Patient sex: M
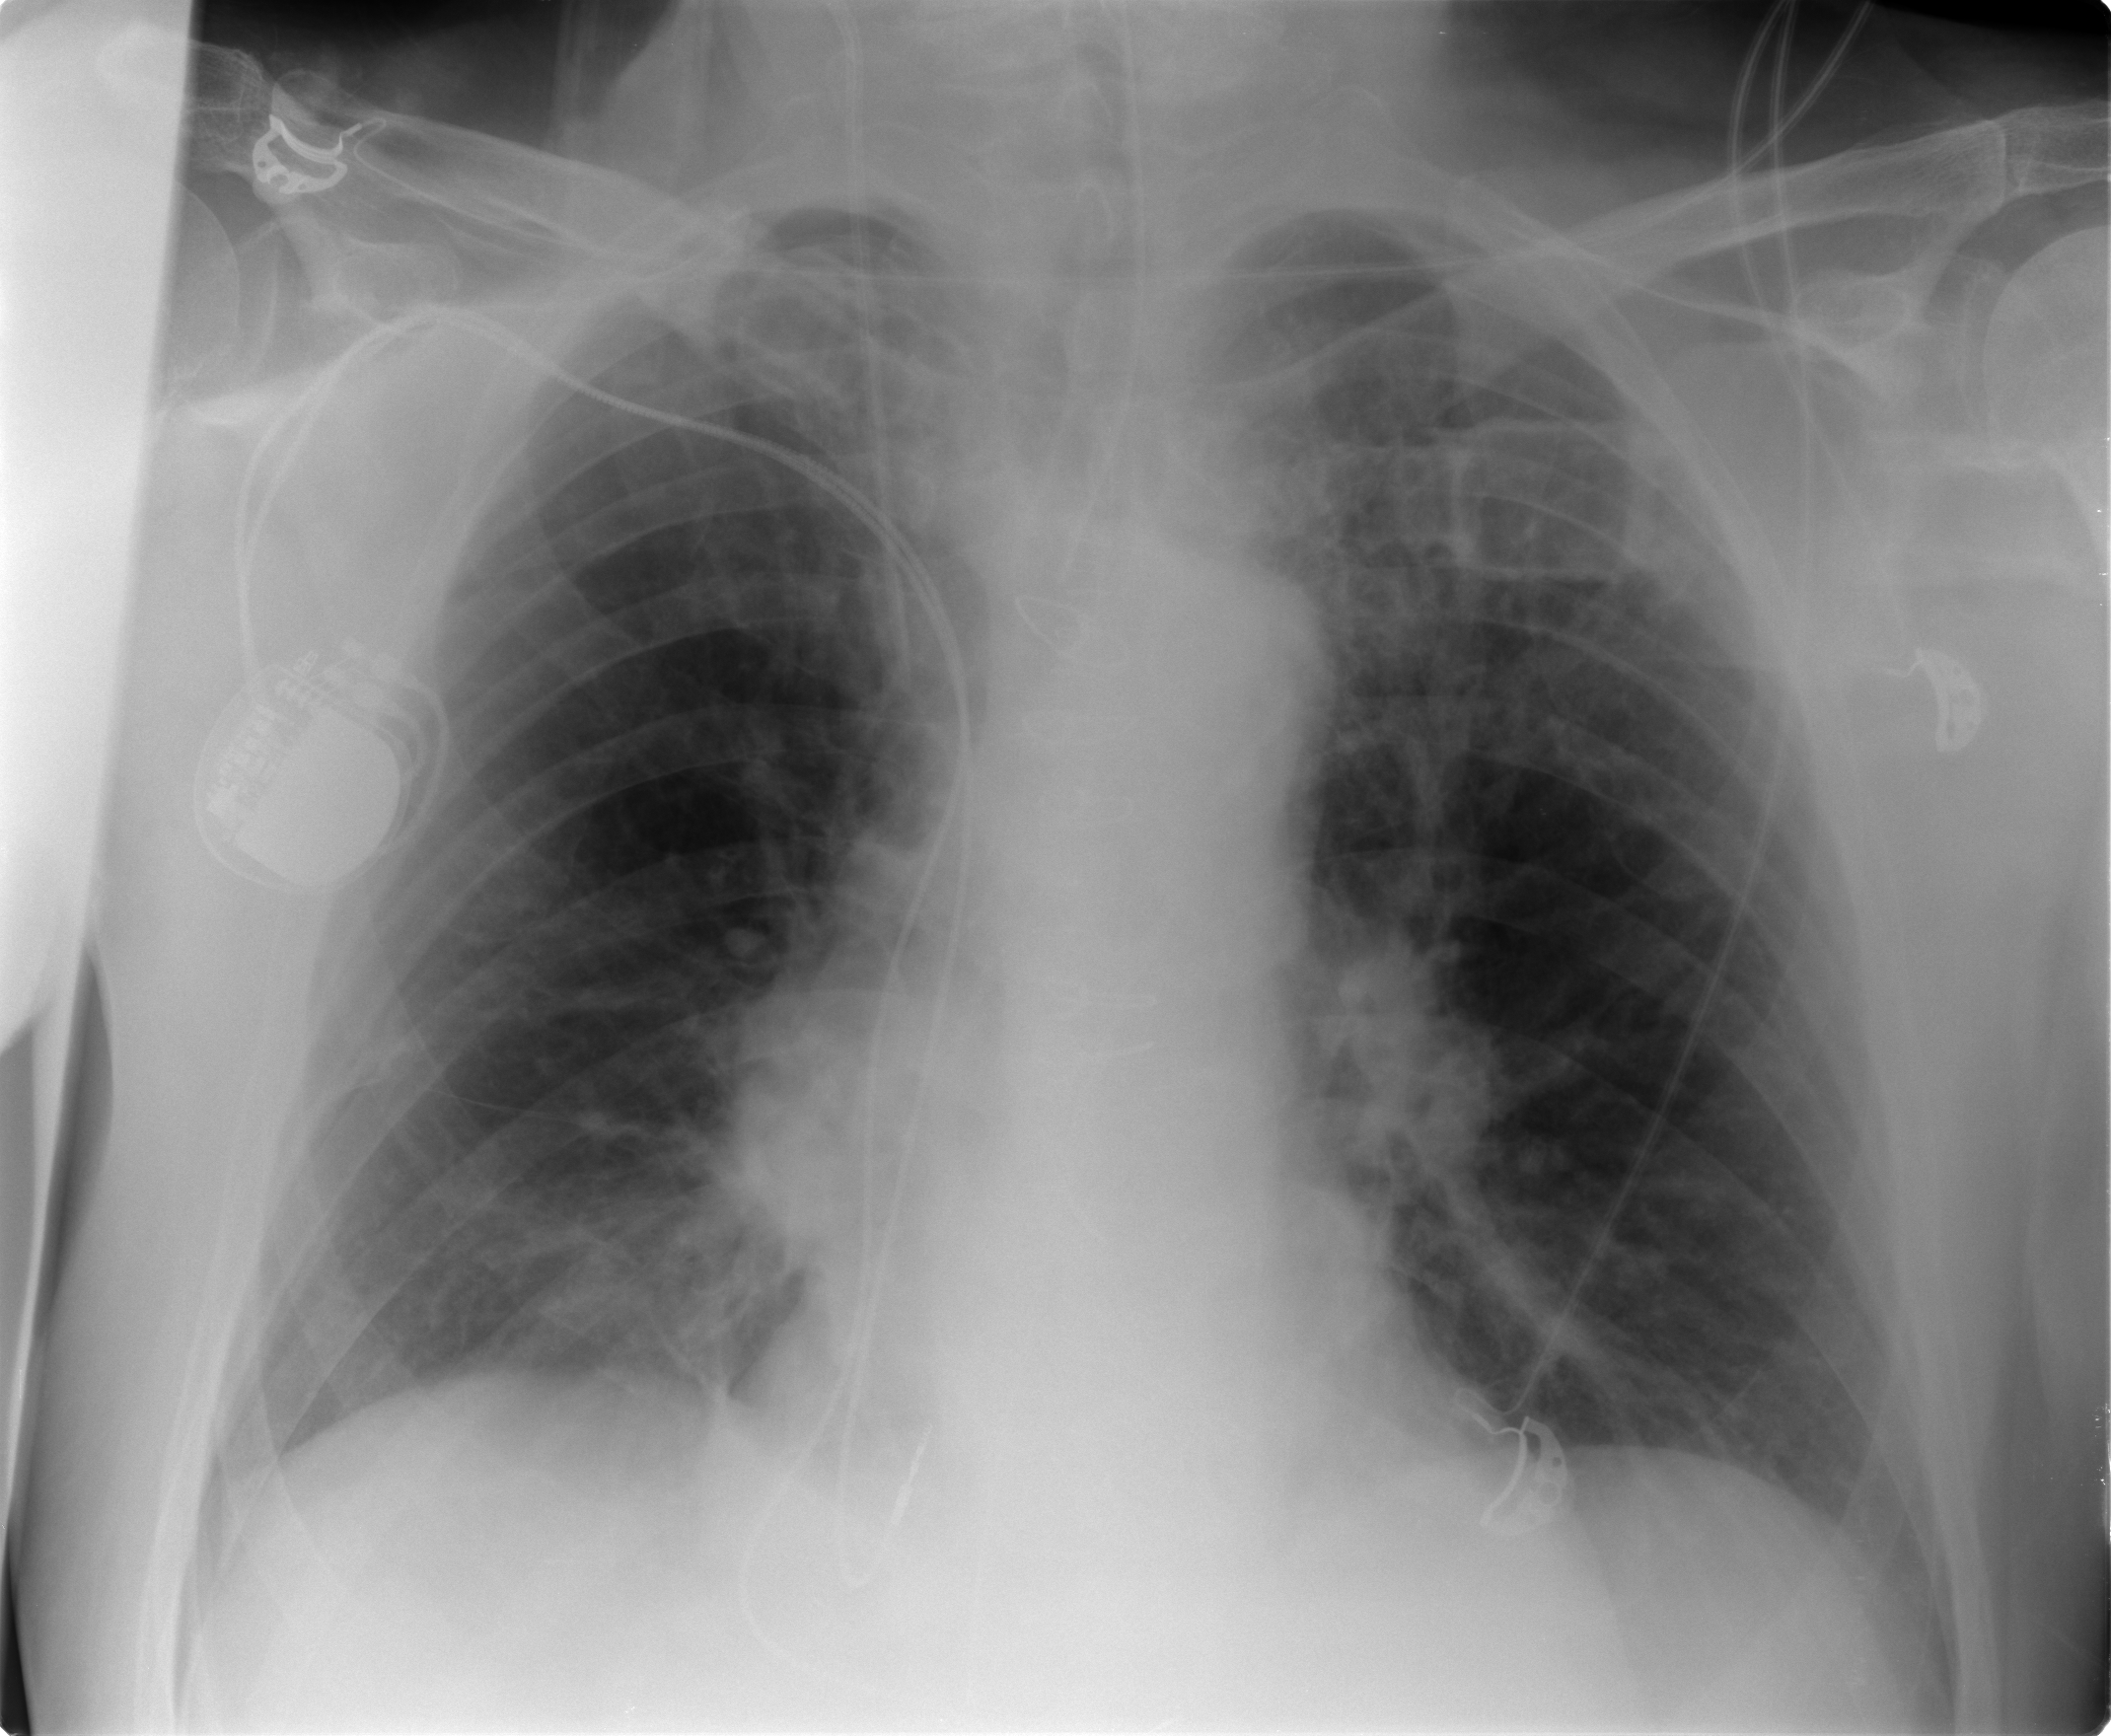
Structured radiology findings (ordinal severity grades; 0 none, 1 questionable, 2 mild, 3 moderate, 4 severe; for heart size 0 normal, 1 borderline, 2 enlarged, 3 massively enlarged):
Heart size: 2
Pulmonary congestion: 1
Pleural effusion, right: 1
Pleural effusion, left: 1
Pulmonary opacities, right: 0
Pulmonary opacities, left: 0
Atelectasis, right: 2
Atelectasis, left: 1